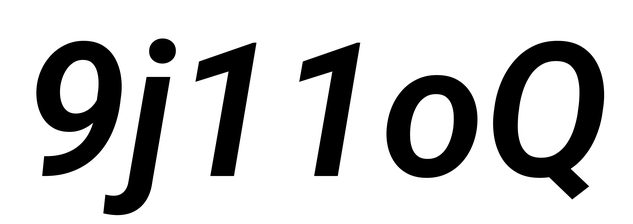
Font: Roboto-Italic_SemiBold_Italic